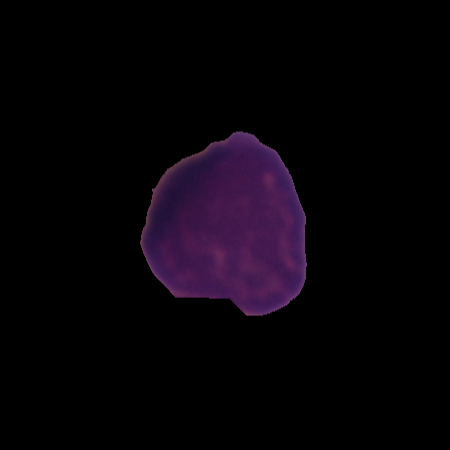
Label: healthy